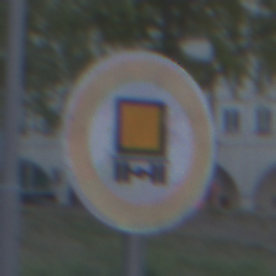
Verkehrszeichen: VerbotKennzeichnungspflichtigeKraftfahrzeugeGefaehrlicheGueter
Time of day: SunriseSunset
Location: Outdoor (Urban)
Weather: Clear
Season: NotSpecified
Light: Natural